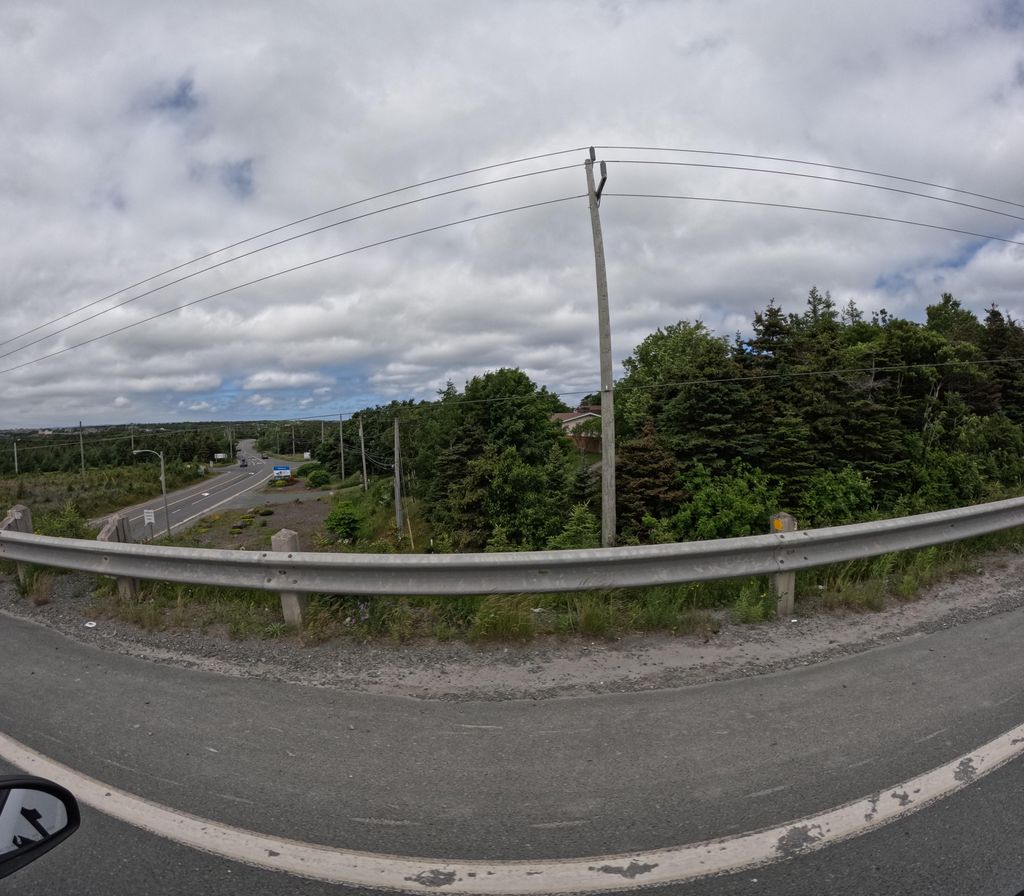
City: st_johns